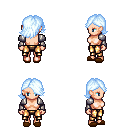
a pixel art fantasy rpg character, female body template, human, light skin, steel arm armor, gold greaves, white cyan swoop hairstyle, brown slippers, four views (front, back, left, right), 2x2 character sprite sheet, small pixel art, hard edges, no anti-aliasing